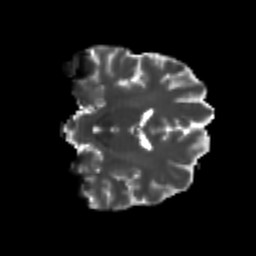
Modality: T2w
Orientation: coronal
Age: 20
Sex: male
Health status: healthy
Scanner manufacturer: philips
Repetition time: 7.39 s
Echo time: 0.08599 s